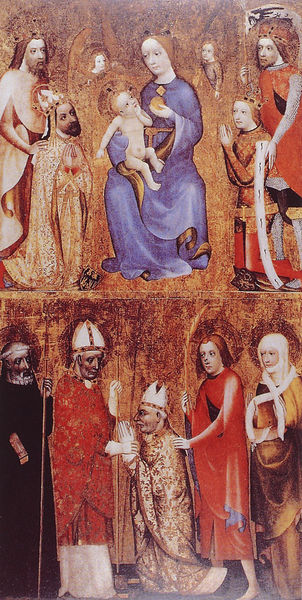
Titel: Votivbild des Prager Erzbischofs Johann Ocko von Vlasim
Künstler: böhmisch Meister
Institution: Prag, Nationalgalerie
Schlagwörter: adler, blau, gemälde, umhang, frauen, menschen, frau, holz, kleid, männer, weiss, rot, bart, diener, falten, geistlicher, gold, kind, mutter, krone, engel, stab, baby, bischof, kaiser, könig, papst, faltenwurf, knien, holzdruck, kugel, herrscher, beten, altar, buchseite, wappen, besuch, heiligenschein, stäbe, nimbus, gotisch, christus, jesus, mittelalter, priester, mönch, bischöfe, mitra, mönche, tiara, könige, heilige, fresko, mittelpunkt, anbeten, maria, madonna, anbetung, petrus, szenen, geburt, ebenen, kronen, romanisch, jesuskind, verehren, caspar, heilige drei könige, balthasar, melchior, zweiteilung, chritus, aria, kiind, diptich, maria kind anbetung, dipthich, bsichof